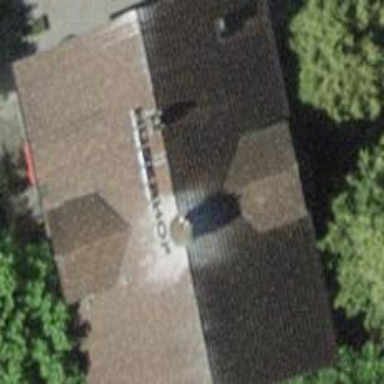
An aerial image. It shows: Restaurant.